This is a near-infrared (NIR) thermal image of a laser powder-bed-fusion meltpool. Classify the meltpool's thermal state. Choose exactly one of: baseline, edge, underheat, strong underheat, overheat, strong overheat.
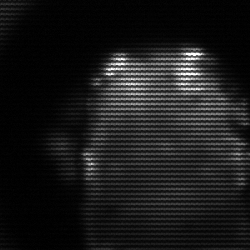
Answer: baseline